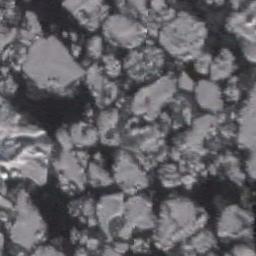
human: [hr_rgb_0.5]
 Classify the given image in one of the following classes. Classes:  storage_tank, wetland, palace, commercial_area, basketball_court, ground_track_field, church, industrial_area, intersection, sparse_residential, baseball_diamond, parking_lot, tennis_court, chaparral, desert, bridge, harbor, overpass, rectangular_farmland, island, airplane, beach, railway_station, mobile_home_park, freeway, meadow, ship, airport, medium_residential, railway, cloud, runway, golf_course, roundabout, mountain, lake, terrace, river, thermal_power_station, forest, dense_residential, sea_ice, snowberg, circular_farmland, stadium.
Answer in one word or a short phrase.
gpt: sea_ice